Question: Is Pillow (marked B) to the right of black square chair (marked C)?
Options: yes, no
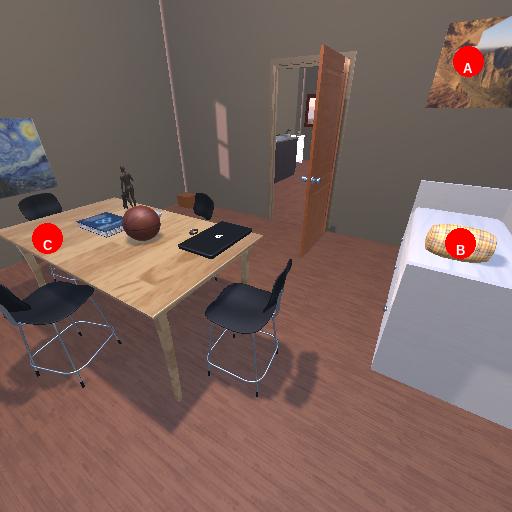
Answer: yes